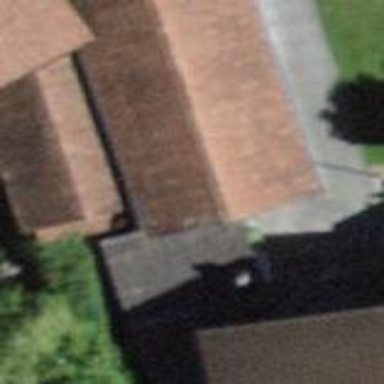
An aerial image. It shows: Barn.